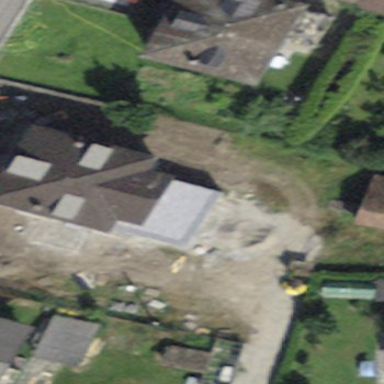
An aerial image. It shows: Detached building.